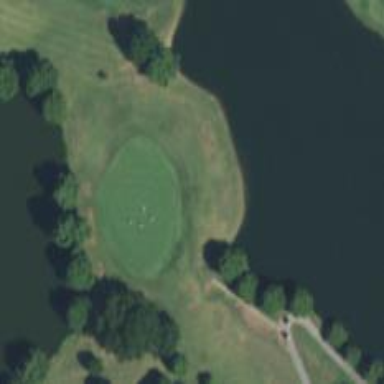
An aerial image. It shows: View of golf hole.